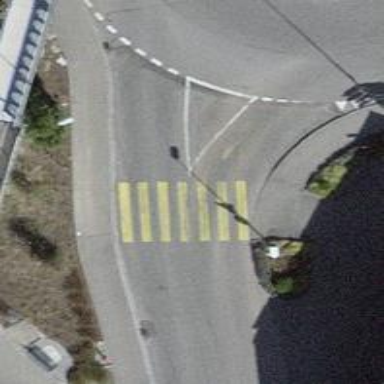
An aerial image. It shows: Uncontrolled zebra crossing with zebra markings.